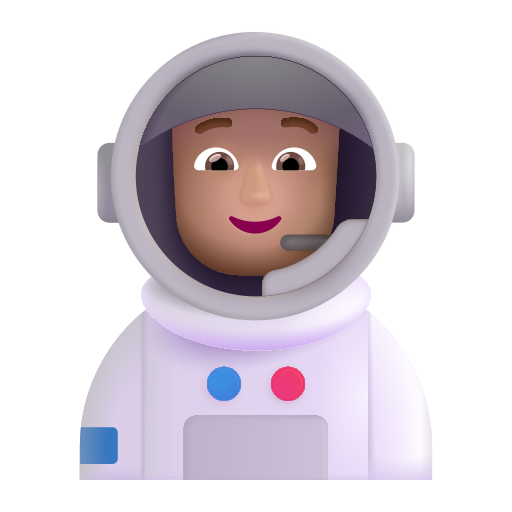
astronaut color  light